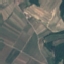
Land use / land cover: PermanentCrop